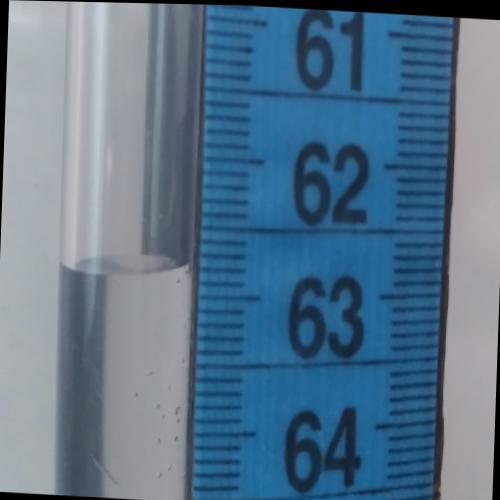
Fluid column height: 62.8 cm